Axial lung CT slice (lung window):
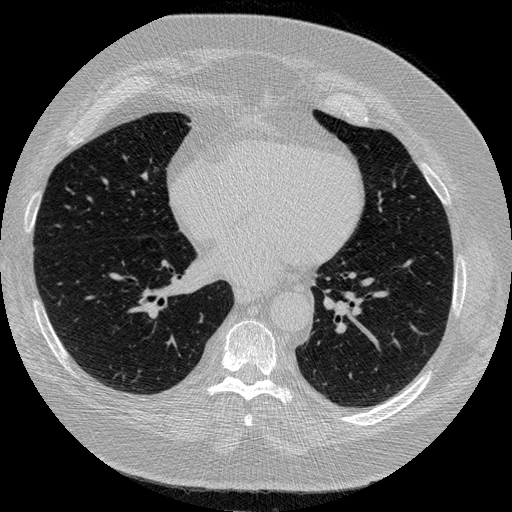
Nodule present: no